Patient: sex M, age 59
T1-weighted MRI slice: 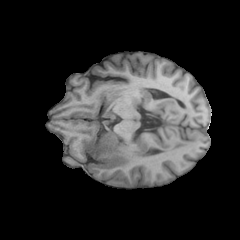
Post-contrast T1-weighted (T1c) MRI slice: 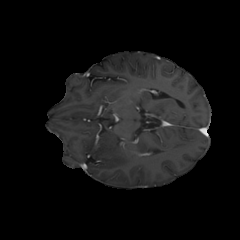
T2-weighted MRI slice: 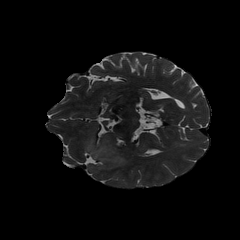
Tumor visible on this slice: yes
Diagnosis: Astrocytoma, IDH-wildtype
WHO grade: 3